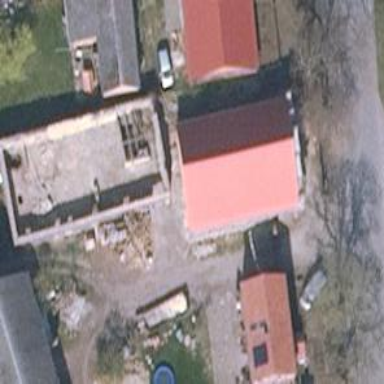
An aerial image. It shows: Historic house building.